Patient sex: M
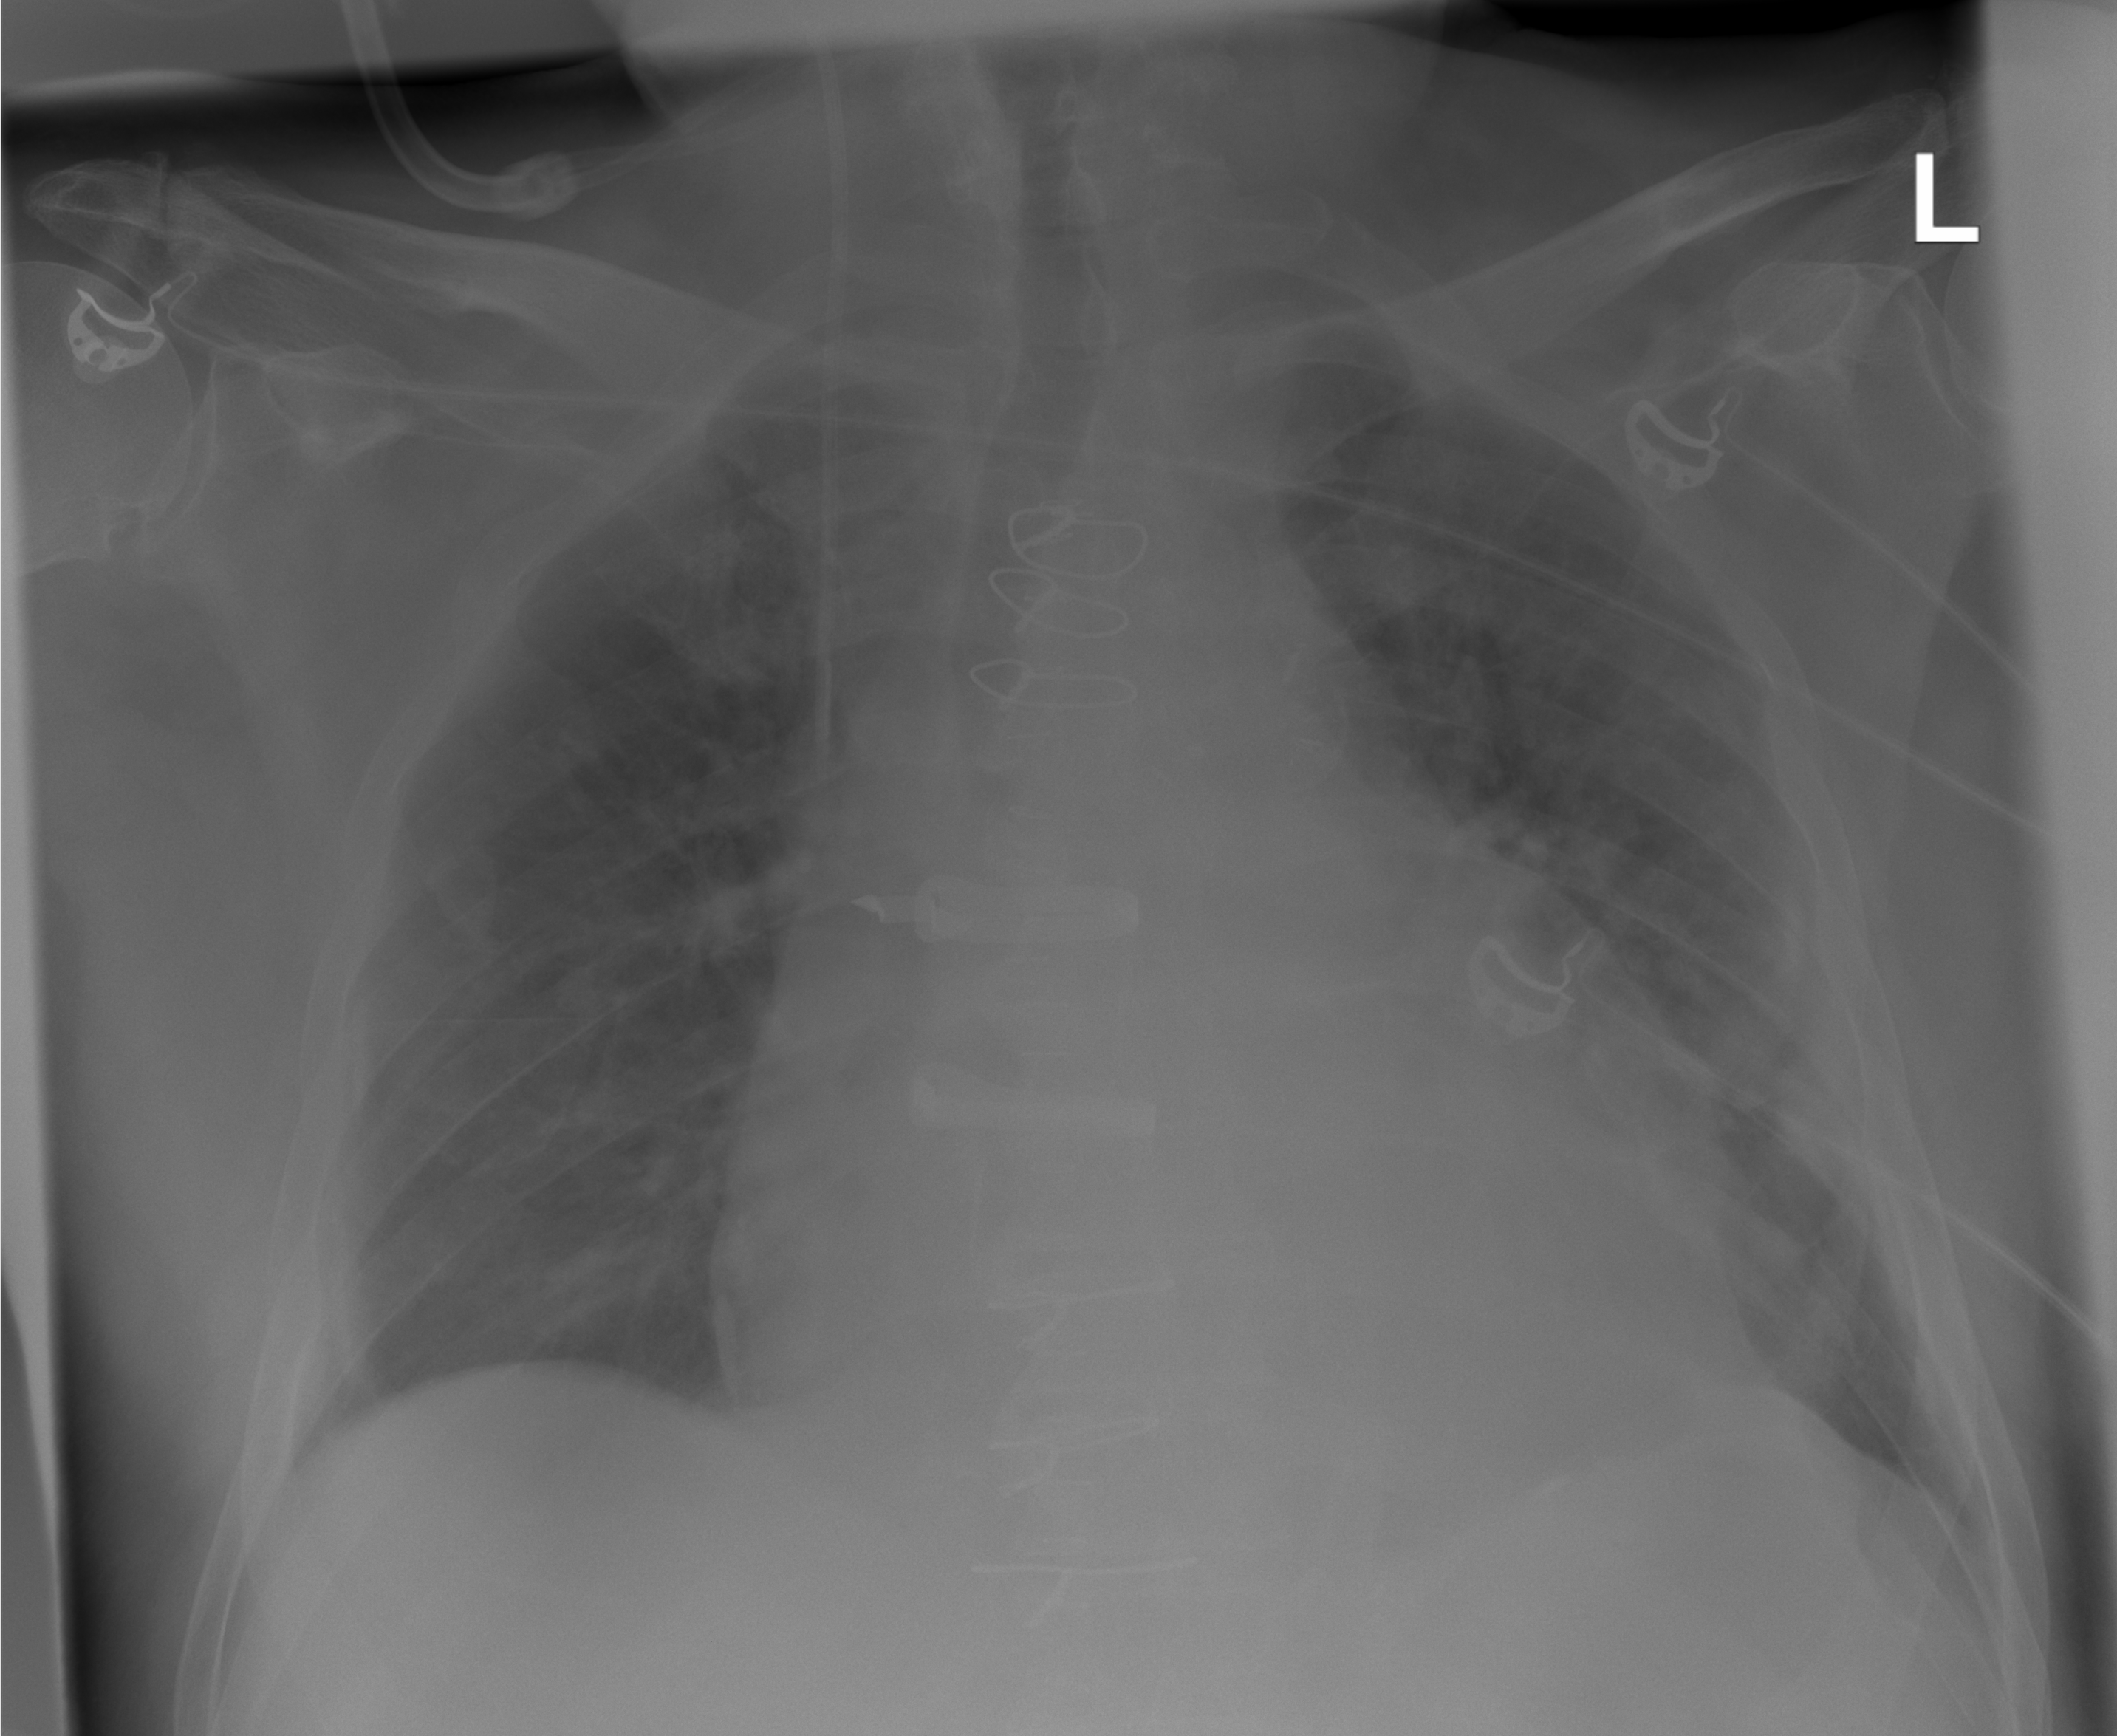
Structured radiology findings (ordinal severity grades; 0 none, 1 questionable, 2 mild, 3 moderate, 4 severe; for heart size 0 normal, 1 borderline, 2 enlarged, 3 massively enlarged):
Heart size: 2
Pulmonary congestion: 2
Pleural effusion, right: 1
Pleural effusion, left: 0
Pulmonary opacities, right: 0
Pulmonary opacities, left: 2
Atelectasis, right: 0
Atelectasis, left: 2